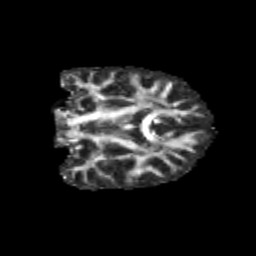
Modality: FA
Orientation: coronal
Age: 13
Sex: female
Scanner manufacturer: siemens
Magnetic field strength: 3 T
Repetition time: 3.8 s
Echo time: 0.07 s